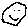
Label: smiley face